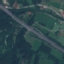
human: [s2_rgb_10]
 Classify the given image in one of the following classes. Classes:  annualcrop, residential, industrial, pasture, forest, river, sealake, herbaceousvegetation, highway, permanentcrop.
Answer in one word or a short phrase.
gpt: Highway